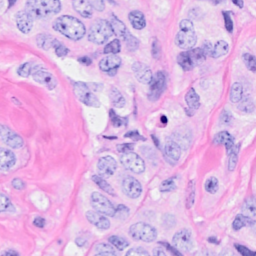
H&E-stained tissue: Breast